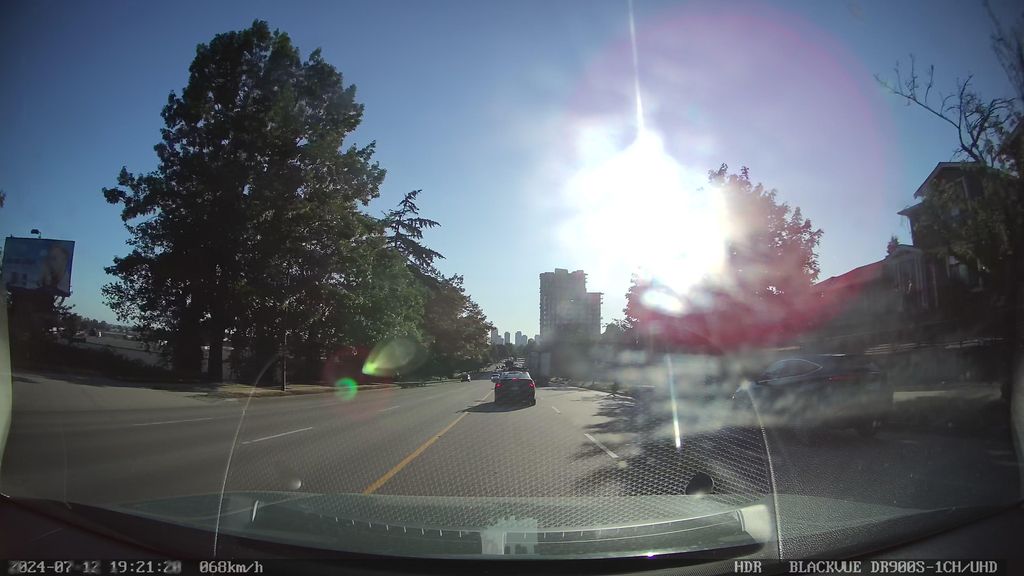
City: vancouver